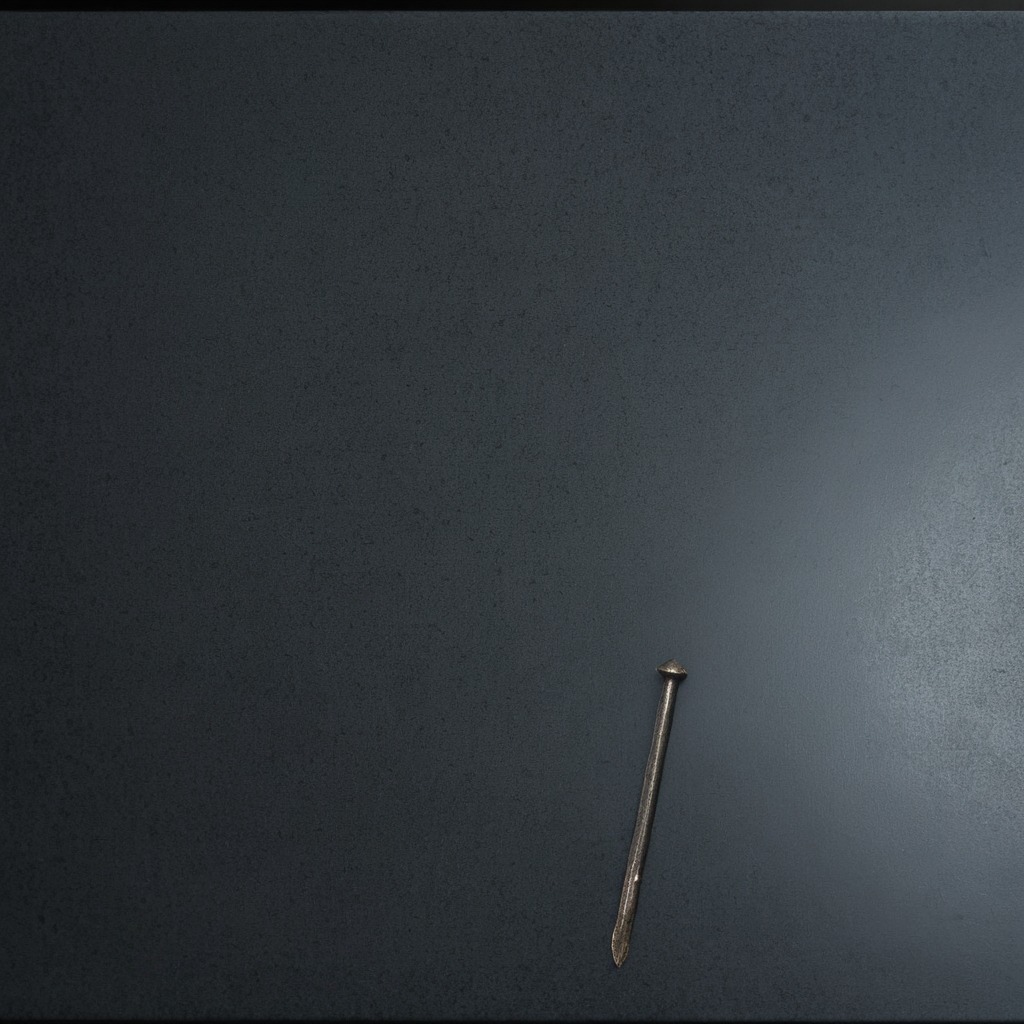
A nail is lying on a clean granite table inside a workshop at night dim ambient light soft shadows worn but